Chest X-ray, PA view. Patient: 33 years old, sex F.
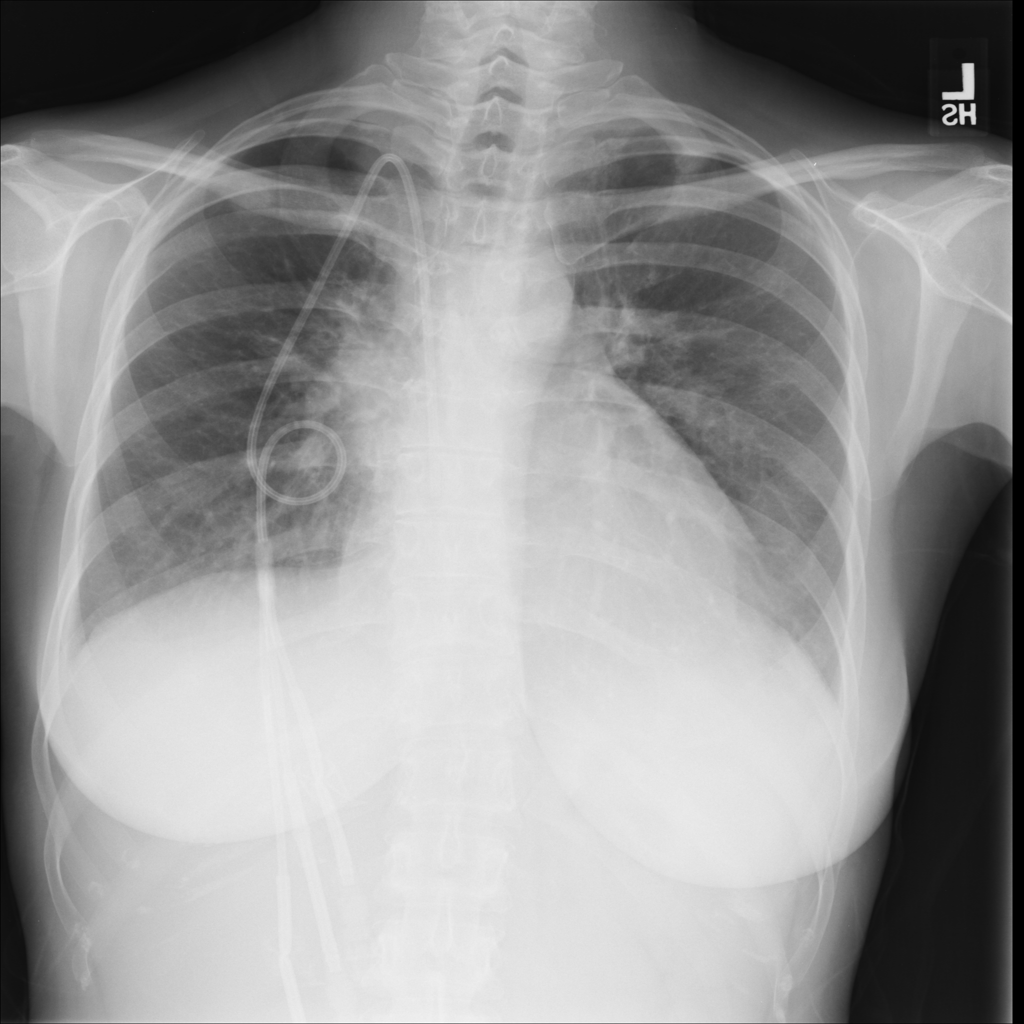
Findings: Consolidation, Infiltration, Mass